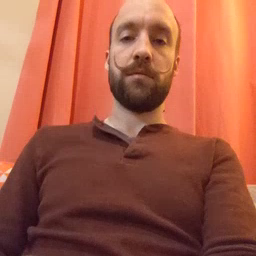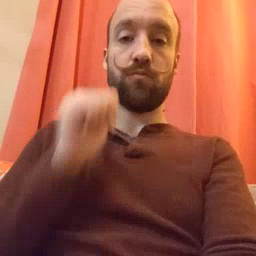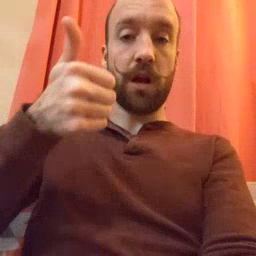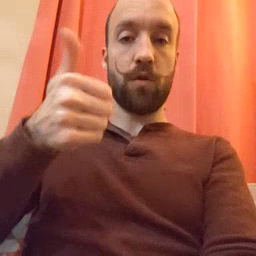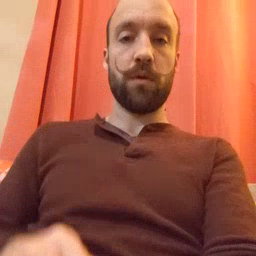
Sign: tomorrow